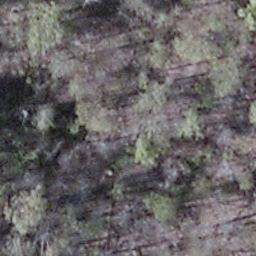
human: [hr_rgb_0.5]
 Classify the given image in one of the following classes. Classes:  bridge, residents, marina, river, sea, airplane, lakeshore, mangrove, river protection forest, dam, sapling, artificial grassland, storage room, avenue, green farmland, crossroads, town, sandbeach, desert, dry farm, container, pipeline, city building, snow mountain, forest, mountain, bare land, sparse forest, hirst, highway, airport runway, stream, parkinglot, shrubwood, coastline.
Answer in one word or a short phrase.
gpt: shrubwood